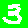
Digit: 3